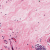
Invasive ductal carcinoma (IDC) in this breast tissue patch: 0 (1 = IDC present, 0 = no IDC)